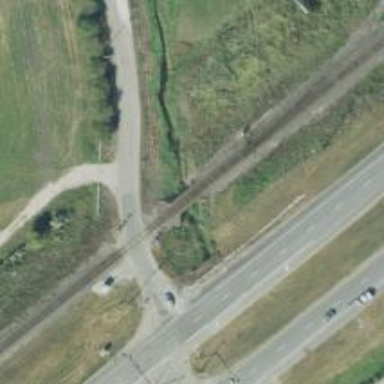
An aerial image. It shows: Level crossing with light signals and saltire markings.